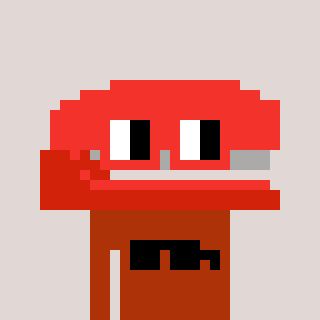
a pixel art character with square red glasses, a stapler-shaped head and a hotbrown-colored body on a warm background